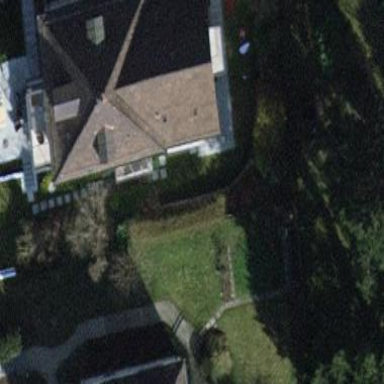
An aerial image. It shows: Building with hipped roof.